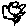
Label: flower